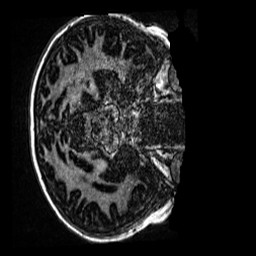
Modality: MP2RAGE
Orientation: axial
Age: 11
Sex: male
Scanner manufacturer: siemens
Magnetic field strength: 3 T
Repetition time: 4 s
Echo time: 0.00299 s